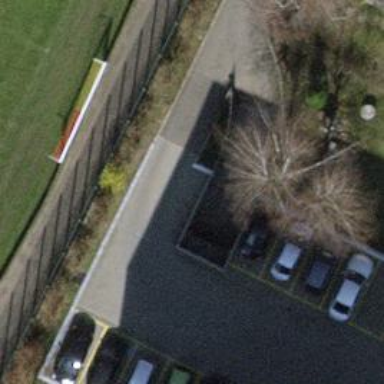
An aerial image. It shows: Parking entrance.